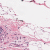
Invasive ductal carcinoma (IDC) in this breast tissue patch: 0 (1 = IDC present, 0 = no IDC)